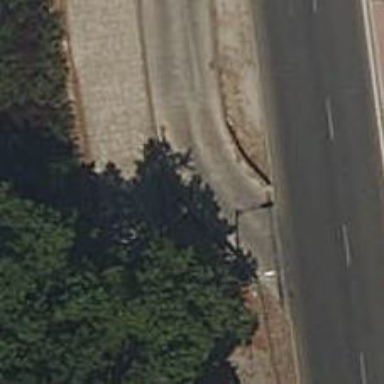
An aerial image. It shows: Kerb barrier.